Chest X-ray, PA view. Patient: 37 years old, sex F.
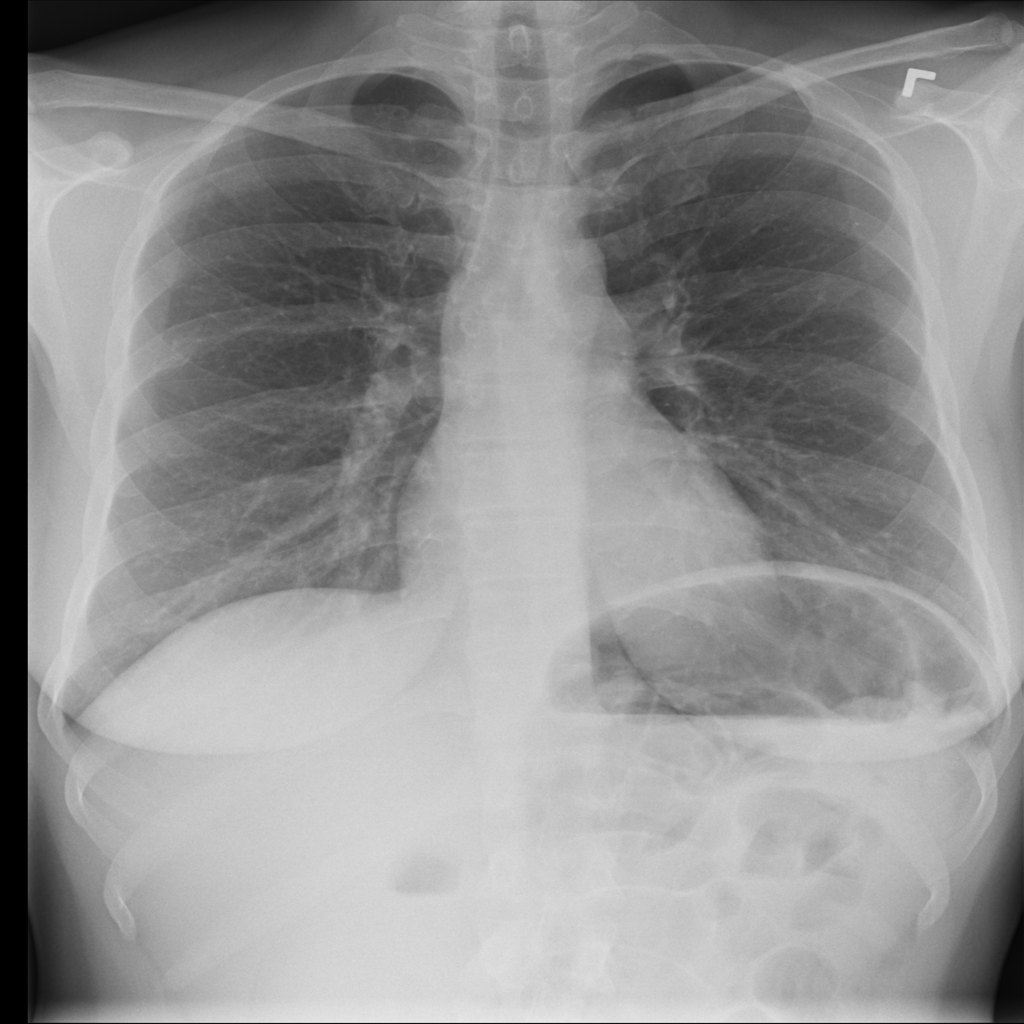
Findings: No Finding